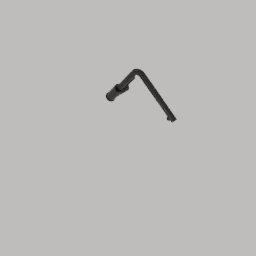
Label: appliances